Question: I have a simple text program and am loading the jframe with 2 JPanels(body and footer) a text area for the body and lable for the footer. I am not sure if my ordering is wrong or i forgot something but i get a lag when starting the program that causes it to blink white. This is kind of annoying and i would like to avoid this if possible. Any thoughts?
---
This is what it should look like but at the start it blinks white and hands for half a second.
I tried setting the frame background to blue too but that didnt change anything.

'''
JFrame frame = new JFrame("SIMPLE TEXT");
JPanel panel = new JPanel();
JTextArea textarea = new JTextArea();
JPanel footer = new JPanel();
JLabel linecol = new JLabel("line: 0 col: 0");
frame.setSize(640,480);
frame.setDefaultCloseOperation(JFrame.EXIT_ON_CLOSE);
frame.setLocationRelativeTo(null);
frame.setVisible(true);
frame.setResizable(false);
panel.setSize(frame.getBounds().width, frame.getBounds().height);
panel.setBackground(bgColor);
panel.setForeground(fgColor);
panel.setLayout(new BorderLayout());
footer.setSize(640,20);
footer.setBackground(bgColor);
footer.setLayout(new BorderLayout());
footer.setBorder(new EmptyBorder(0,0,0,10));
textarea.setSize(400, 400);
textarea.setOpaque(false);
textarea.setForeground(fgColor);
textarea.setCaretColor(fgColor);
linecol.setForeground(fgColor);
frame.add(panel);
panel.add(footer, BorderLayout.PAGE_END);
panel.add(textarea);
footer.add(linecol, BorderLayout.LINE_END);
'''
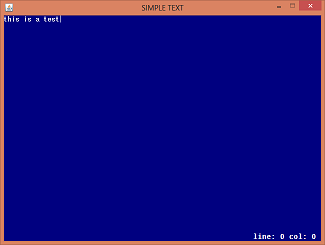
Answer: Take this 'frame.setVisible(true);' and move it to the list command you call after the screen has been built
'''
JFrame frame = new JFrame("SIMPLE TEXT");
JPanel panel = new JPanel();
JTextArea textarea = new JTextArea();
JPanel footer = new JPanel();
JLabel linecol = new JLabel("line: 0 col: 0");
//frame.setSize(640,480);
frame.setDefaultCloseOperation(JFrame.EXIT_ON_CLOSE);
//frame.setLocationRelativeTo(null);
//frame.setVisible(true);
//frame.setResizable(false);
//...
frame.add(panel);
panel.add(footer, BorderLayout.PAGE_END);
panel.add(textarea);
footer.add(linecol, BorderLayout.LINE_END);
frame.setResizable(false);
frame.pack();
frame.setLocationRelativeTo(null);
frame.setVisible(true);
'''
You will also find that using 'setSize' to try and size your components is pointless (and highly discouraged) as the frame and panels are under the control of a layout manager...
Also beware, 'setResizable' can change the size of the frame's borders, this needs to be called before you try and size and/or position the window.
As suggested by Andrew Thompson, you should be using <URL> for more details